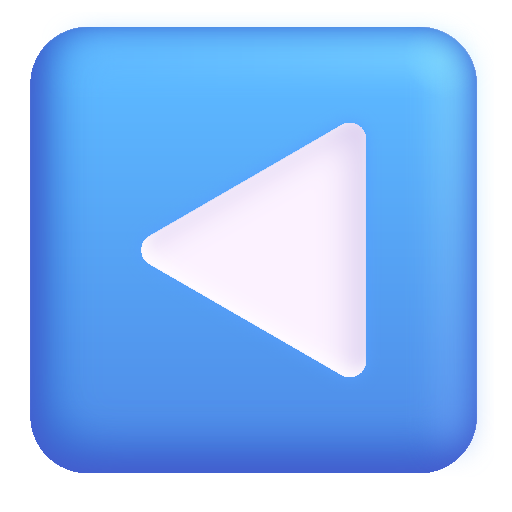
reverse button color